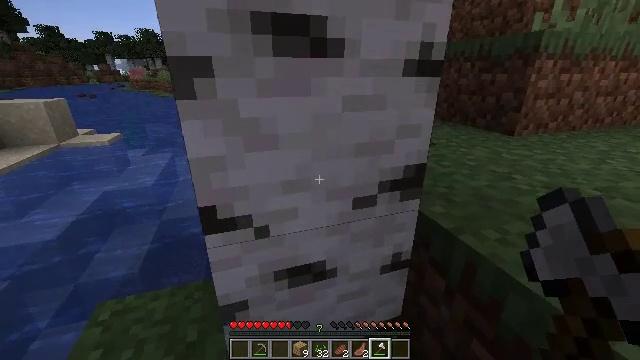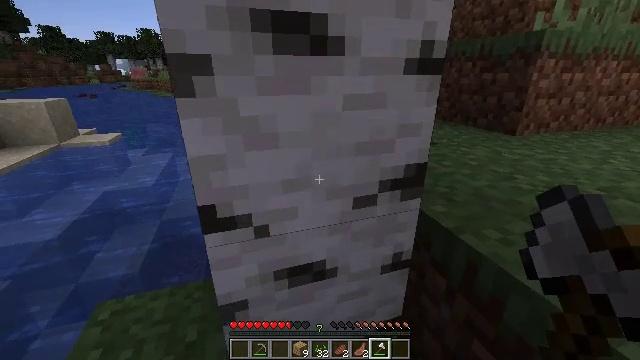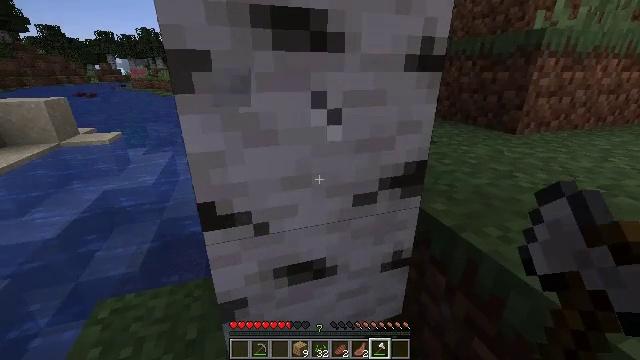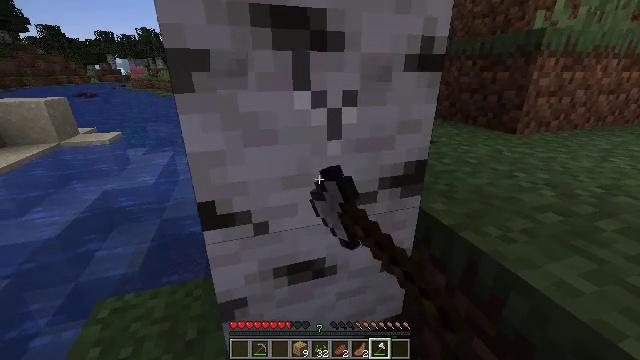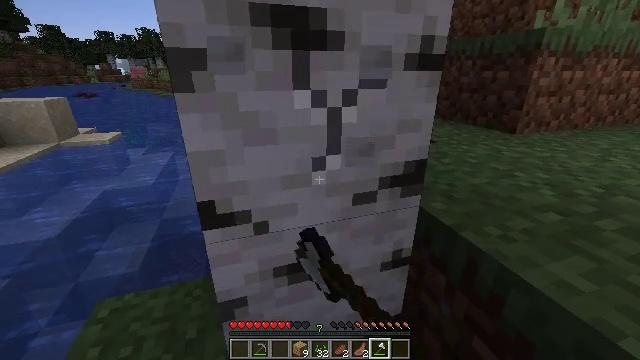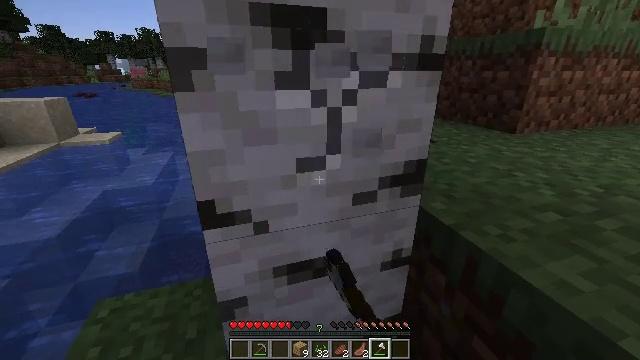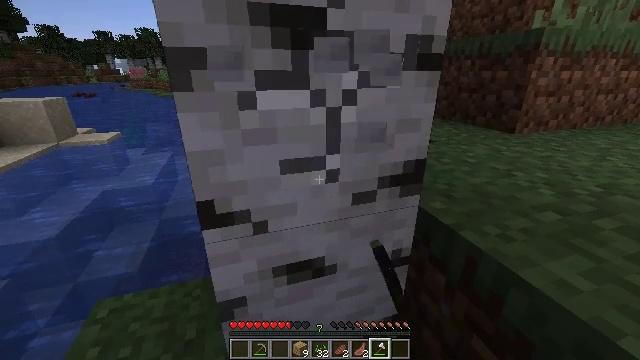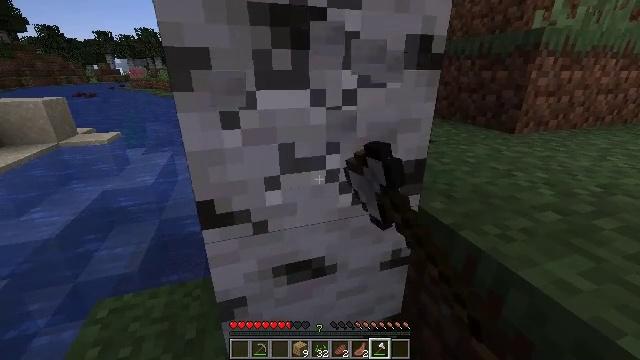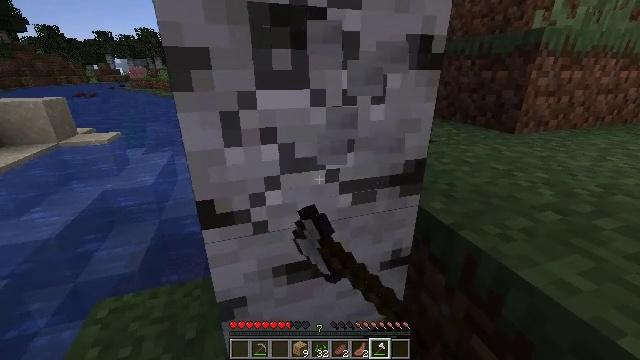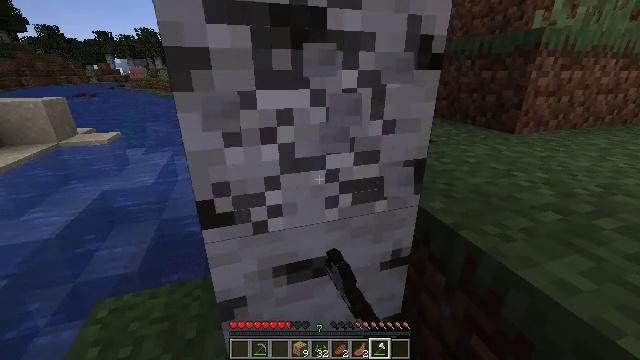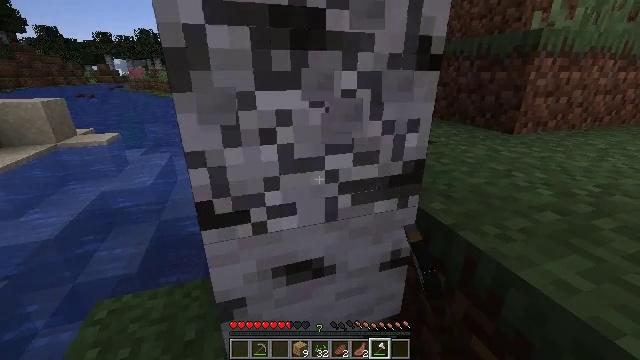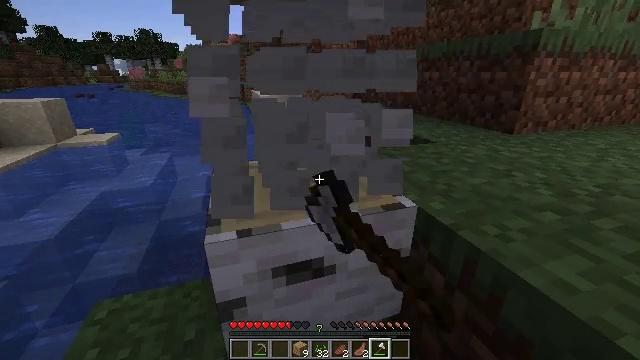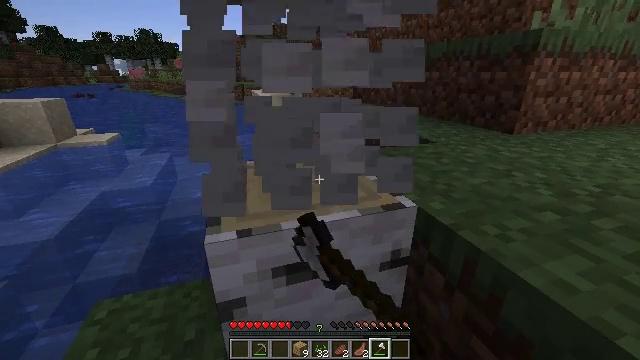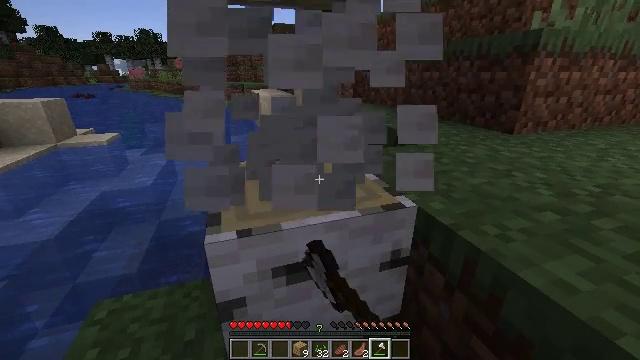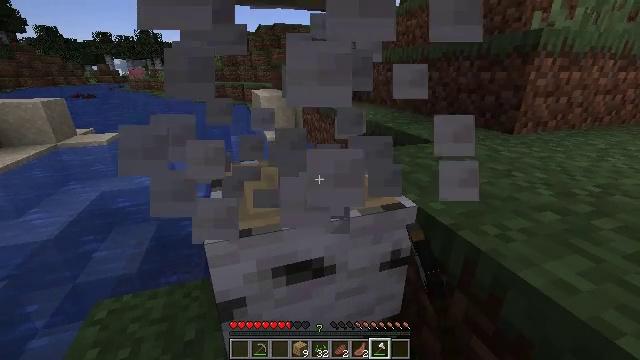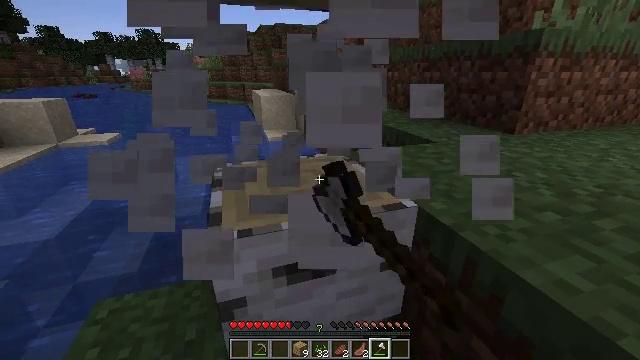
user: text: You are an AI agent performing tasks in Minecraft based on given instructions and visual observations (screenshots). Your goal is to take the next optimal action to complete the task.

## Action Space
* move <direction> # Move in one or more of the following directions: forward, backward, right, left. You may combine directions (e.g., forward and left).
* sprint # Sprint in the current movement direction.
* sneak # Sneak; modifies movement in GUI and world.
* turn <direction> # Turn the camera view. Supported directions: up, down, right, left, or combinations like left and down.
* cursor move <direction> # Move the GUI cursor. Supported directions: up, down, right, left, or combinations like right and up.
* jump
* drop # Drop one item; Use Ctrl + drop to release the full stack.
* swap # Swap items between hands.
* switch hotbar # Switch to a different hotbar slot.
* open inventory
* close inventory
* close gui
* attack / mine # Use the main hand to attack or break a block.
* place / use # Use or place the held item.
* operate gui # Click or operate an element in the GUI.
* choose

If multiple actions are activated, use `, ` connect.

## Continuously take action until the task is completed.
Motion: motion action
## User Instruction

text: Harvest birch logs from birch trees.
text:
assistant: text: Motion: no_op
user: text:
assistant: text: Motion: attack / mine
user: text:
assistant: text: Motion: attack / mine
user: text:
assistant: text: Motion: attack / mine
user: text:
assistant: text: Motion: attack / mine
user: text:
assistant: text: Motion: attack / mine
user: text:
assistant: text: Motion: attack / mine
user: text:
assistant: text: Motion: attack / mine
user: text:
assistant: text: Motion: attack / mine
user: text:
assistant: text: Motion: attack / mine
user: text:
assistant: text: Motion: attack / mine
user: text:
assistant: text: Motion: attack / mine
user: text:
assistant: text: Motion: attack / mine
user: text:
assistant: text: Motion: attack / mine
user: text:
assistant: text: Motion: attack / mine
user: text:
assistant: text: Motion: attack / mine
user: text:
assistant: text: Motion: attack / mine
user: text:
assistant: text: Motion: turn down, attack / mine
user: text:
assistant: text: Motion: turn down, attack / mine
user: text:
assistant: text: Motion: attack / mine
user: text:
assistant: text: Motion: attack / mine
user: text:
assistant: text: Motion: attack / mine
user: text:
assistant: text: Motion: attack / mine
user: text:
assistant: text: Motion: attack / mine
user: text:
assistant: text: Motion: attack / mine
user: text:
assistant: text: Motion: attack / mine
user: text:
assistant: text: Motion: attack / mine
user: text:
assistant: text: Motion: attack / mine
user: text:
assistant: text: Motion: attack / mine
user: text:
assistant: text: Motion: attack / mine